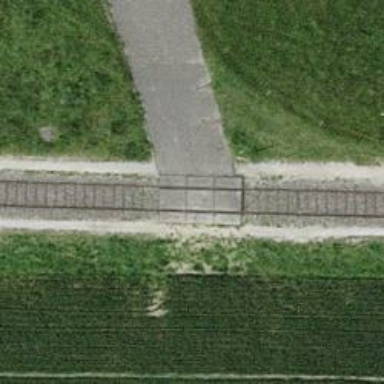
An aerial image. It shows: Level crossing along the railway.